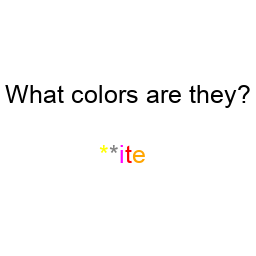
Color: yellow, gray, magenta, red, orange
Color name shown: white
Background color: white
Question text color: black